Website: lowes
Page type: order-tracking
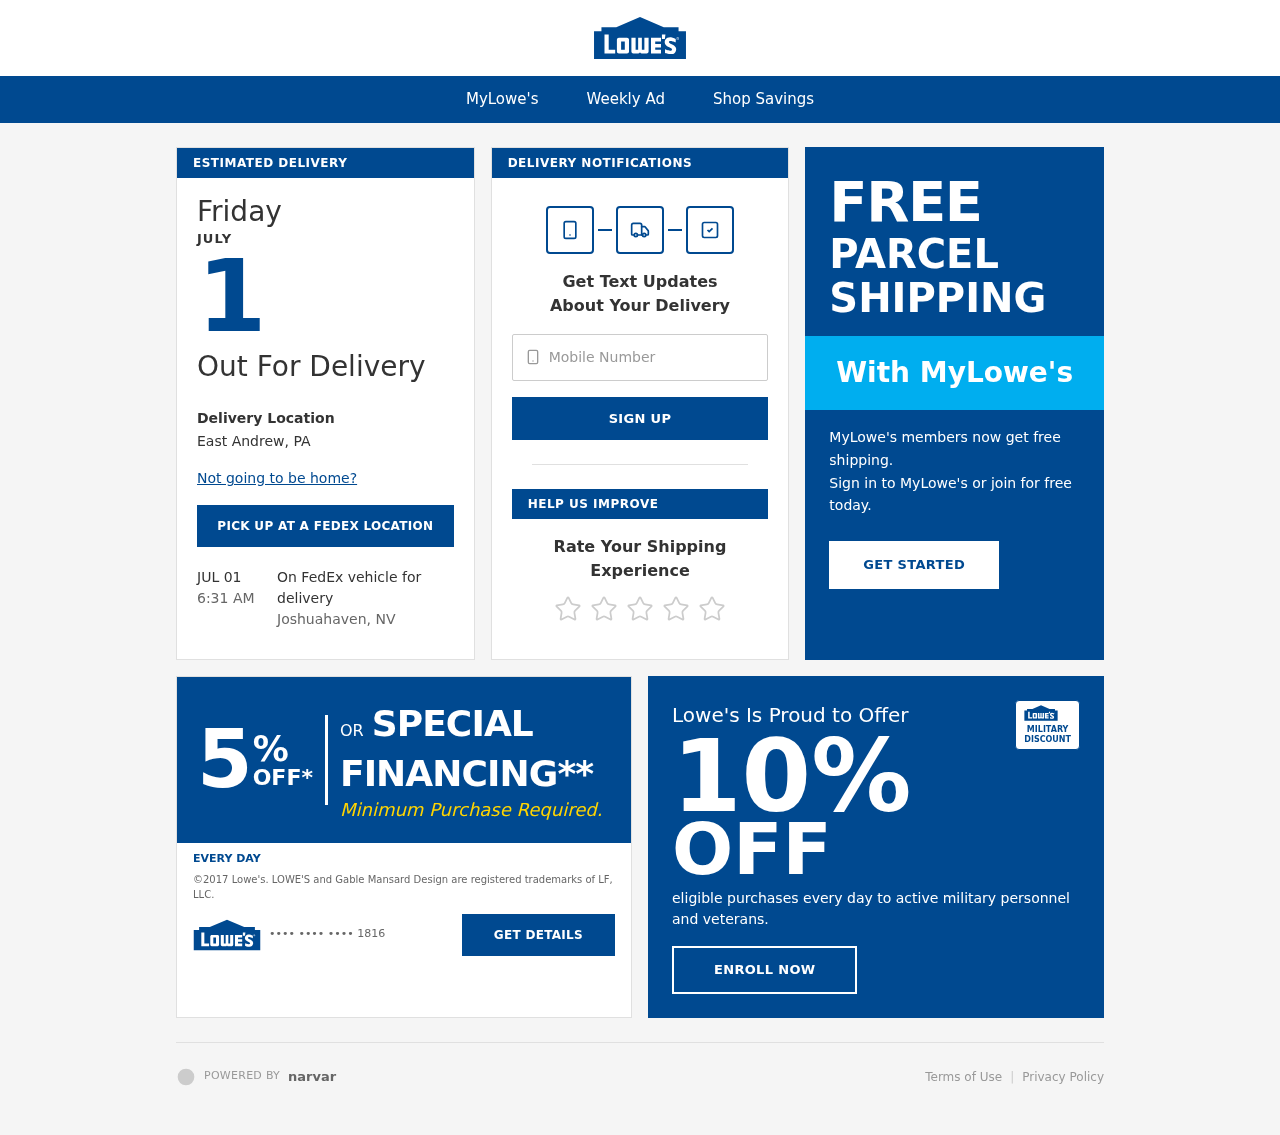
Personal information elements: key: PII_CARD_LAST4
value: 1816
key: PII_PHONE
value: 4053989303
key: PII_CITY_STATE
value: East Andrew, PA
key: PII_CITY_STATE2
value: Joshuahaven, NV
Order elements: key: ORDER_DELIVERY_DATE
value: JULY
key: ORDER_DELIVERY_DATE
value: JUL 01
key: ORDER_DELIVERY_DATE
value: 6:31 AM
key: ORDER_DELIVERY_DATE
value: Friday
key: ORDER_DELIVERY_DATE
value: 1